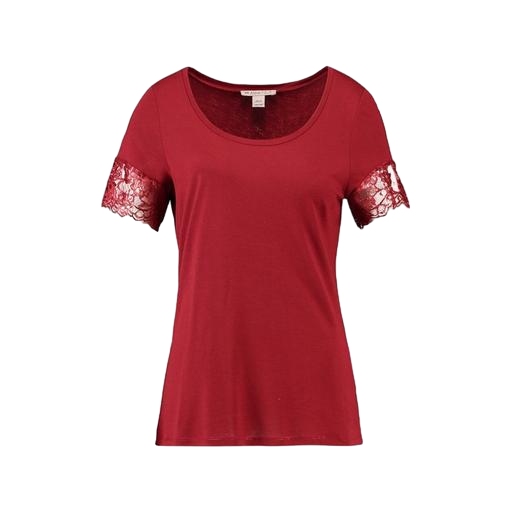
red scuba lace t-shirt, red printed t-shirt only macy, red embellished t-shirt, white background